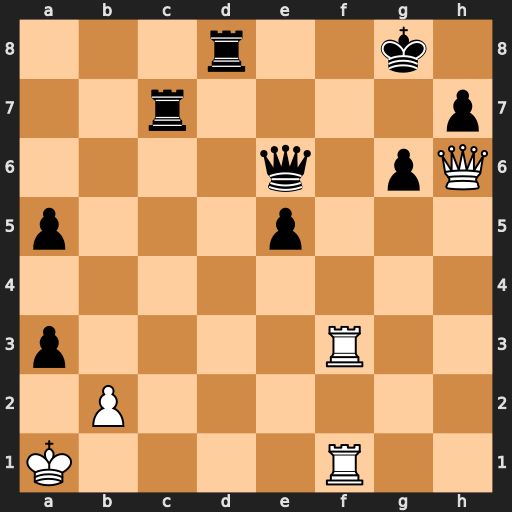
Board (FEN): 3r2k1/2r4p/4q1pQ/p3p3/8/p4R2/1P6/K4R2
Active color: w
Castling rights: -
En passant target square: -
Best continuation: Rf8+ Rxf8 Qxf8#